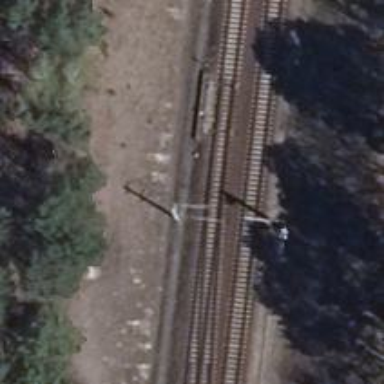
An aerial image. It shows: Railway track with contact line for electrification.